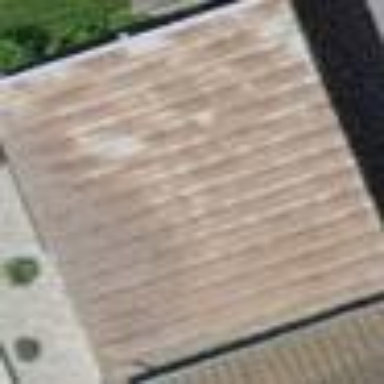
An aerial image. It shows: Garage.